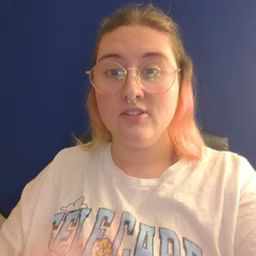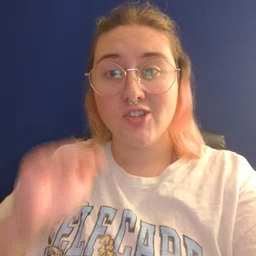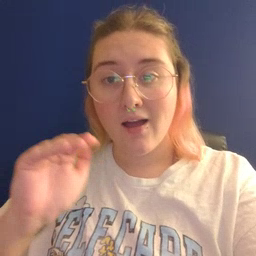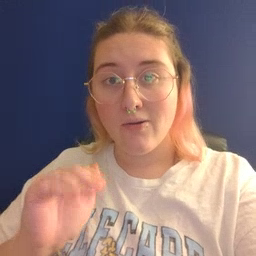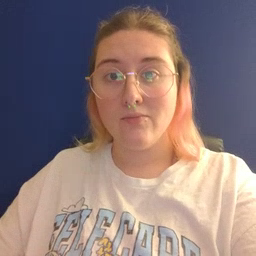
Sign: child